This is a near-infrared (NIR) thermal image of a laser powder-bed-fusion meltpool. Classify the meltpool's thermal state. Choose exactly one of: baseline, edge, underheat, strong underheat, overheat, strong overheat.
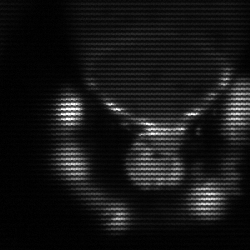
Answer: edge